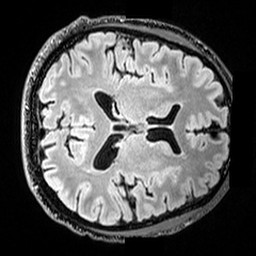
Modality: T2w
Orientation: axial
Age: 35
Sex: male
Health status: healthy
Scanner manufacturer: siemens
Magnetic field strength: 3 T
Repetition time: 5 s
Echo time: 0.397 s